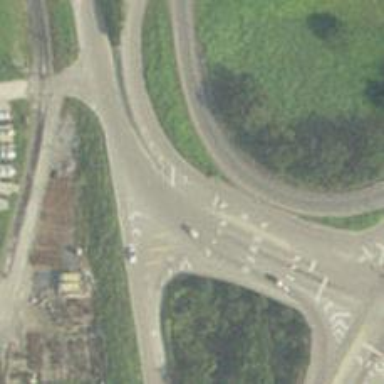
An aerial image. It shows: Tertiary link road with asphalt surface.